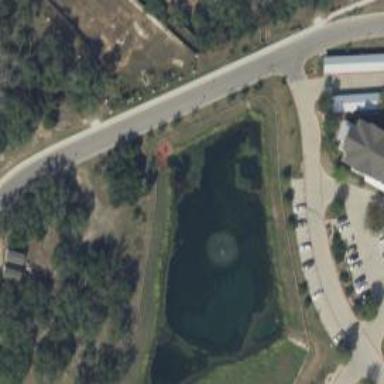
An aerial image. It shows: Peaceful pond surrounded by nature.